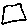
Label: square